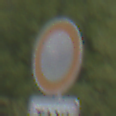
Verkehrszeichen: VerbotFahrzeugeAllerArt
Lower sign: BesondereFahrzeugeUndTransportgueter1
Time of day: Midday
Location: Outdoor (Suburban)
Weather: Overcast
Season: NotSpecified
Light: Natural